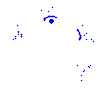
Particle: electron